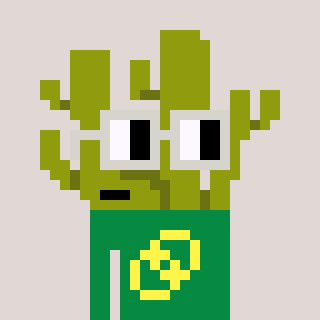
a pixel art character with square light gray glasses, a cactus-shaped head and a green-colored body on a warm background